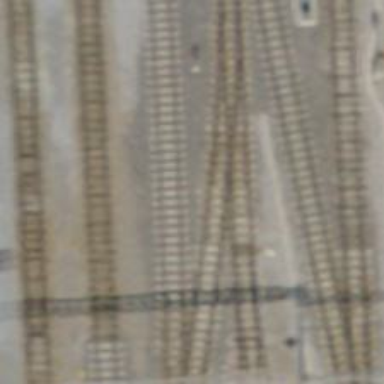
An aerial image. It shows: Narrow-gauge railway yard with one track. The yard is electrified with contact line.